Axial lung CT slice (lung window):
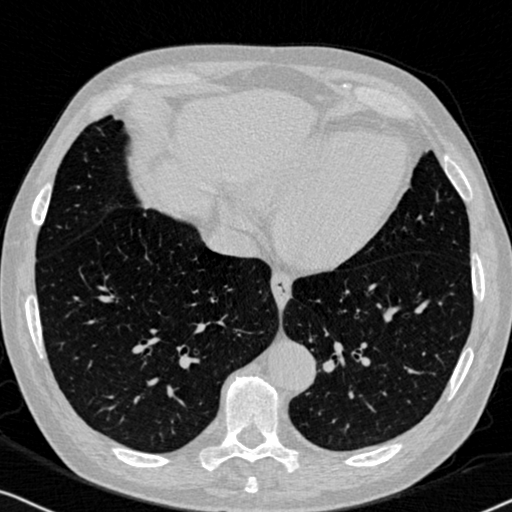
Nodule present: no